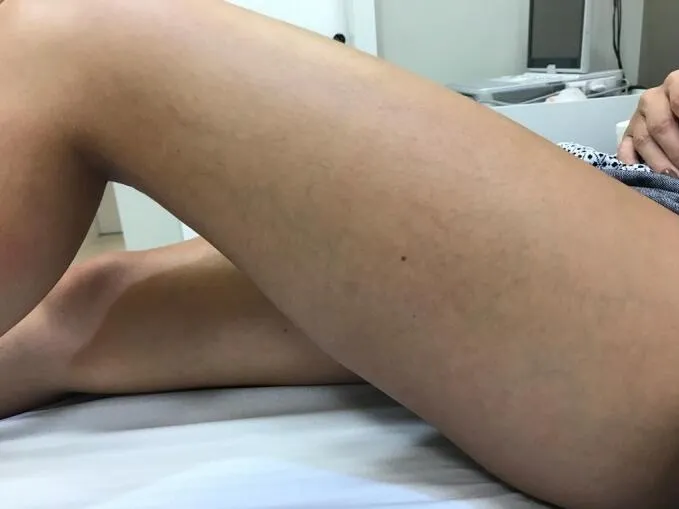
Result after 2 weeks using brimonidine tartrate.
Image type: medical_photograph (skin_photograph)